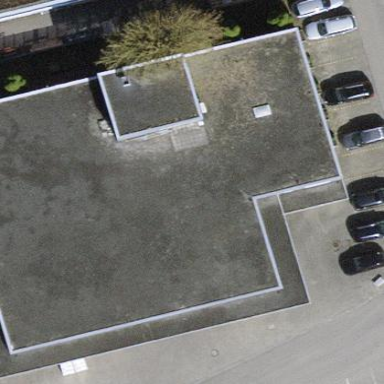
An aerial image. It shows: Industrial building.